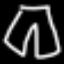
Label: pants